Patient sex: F
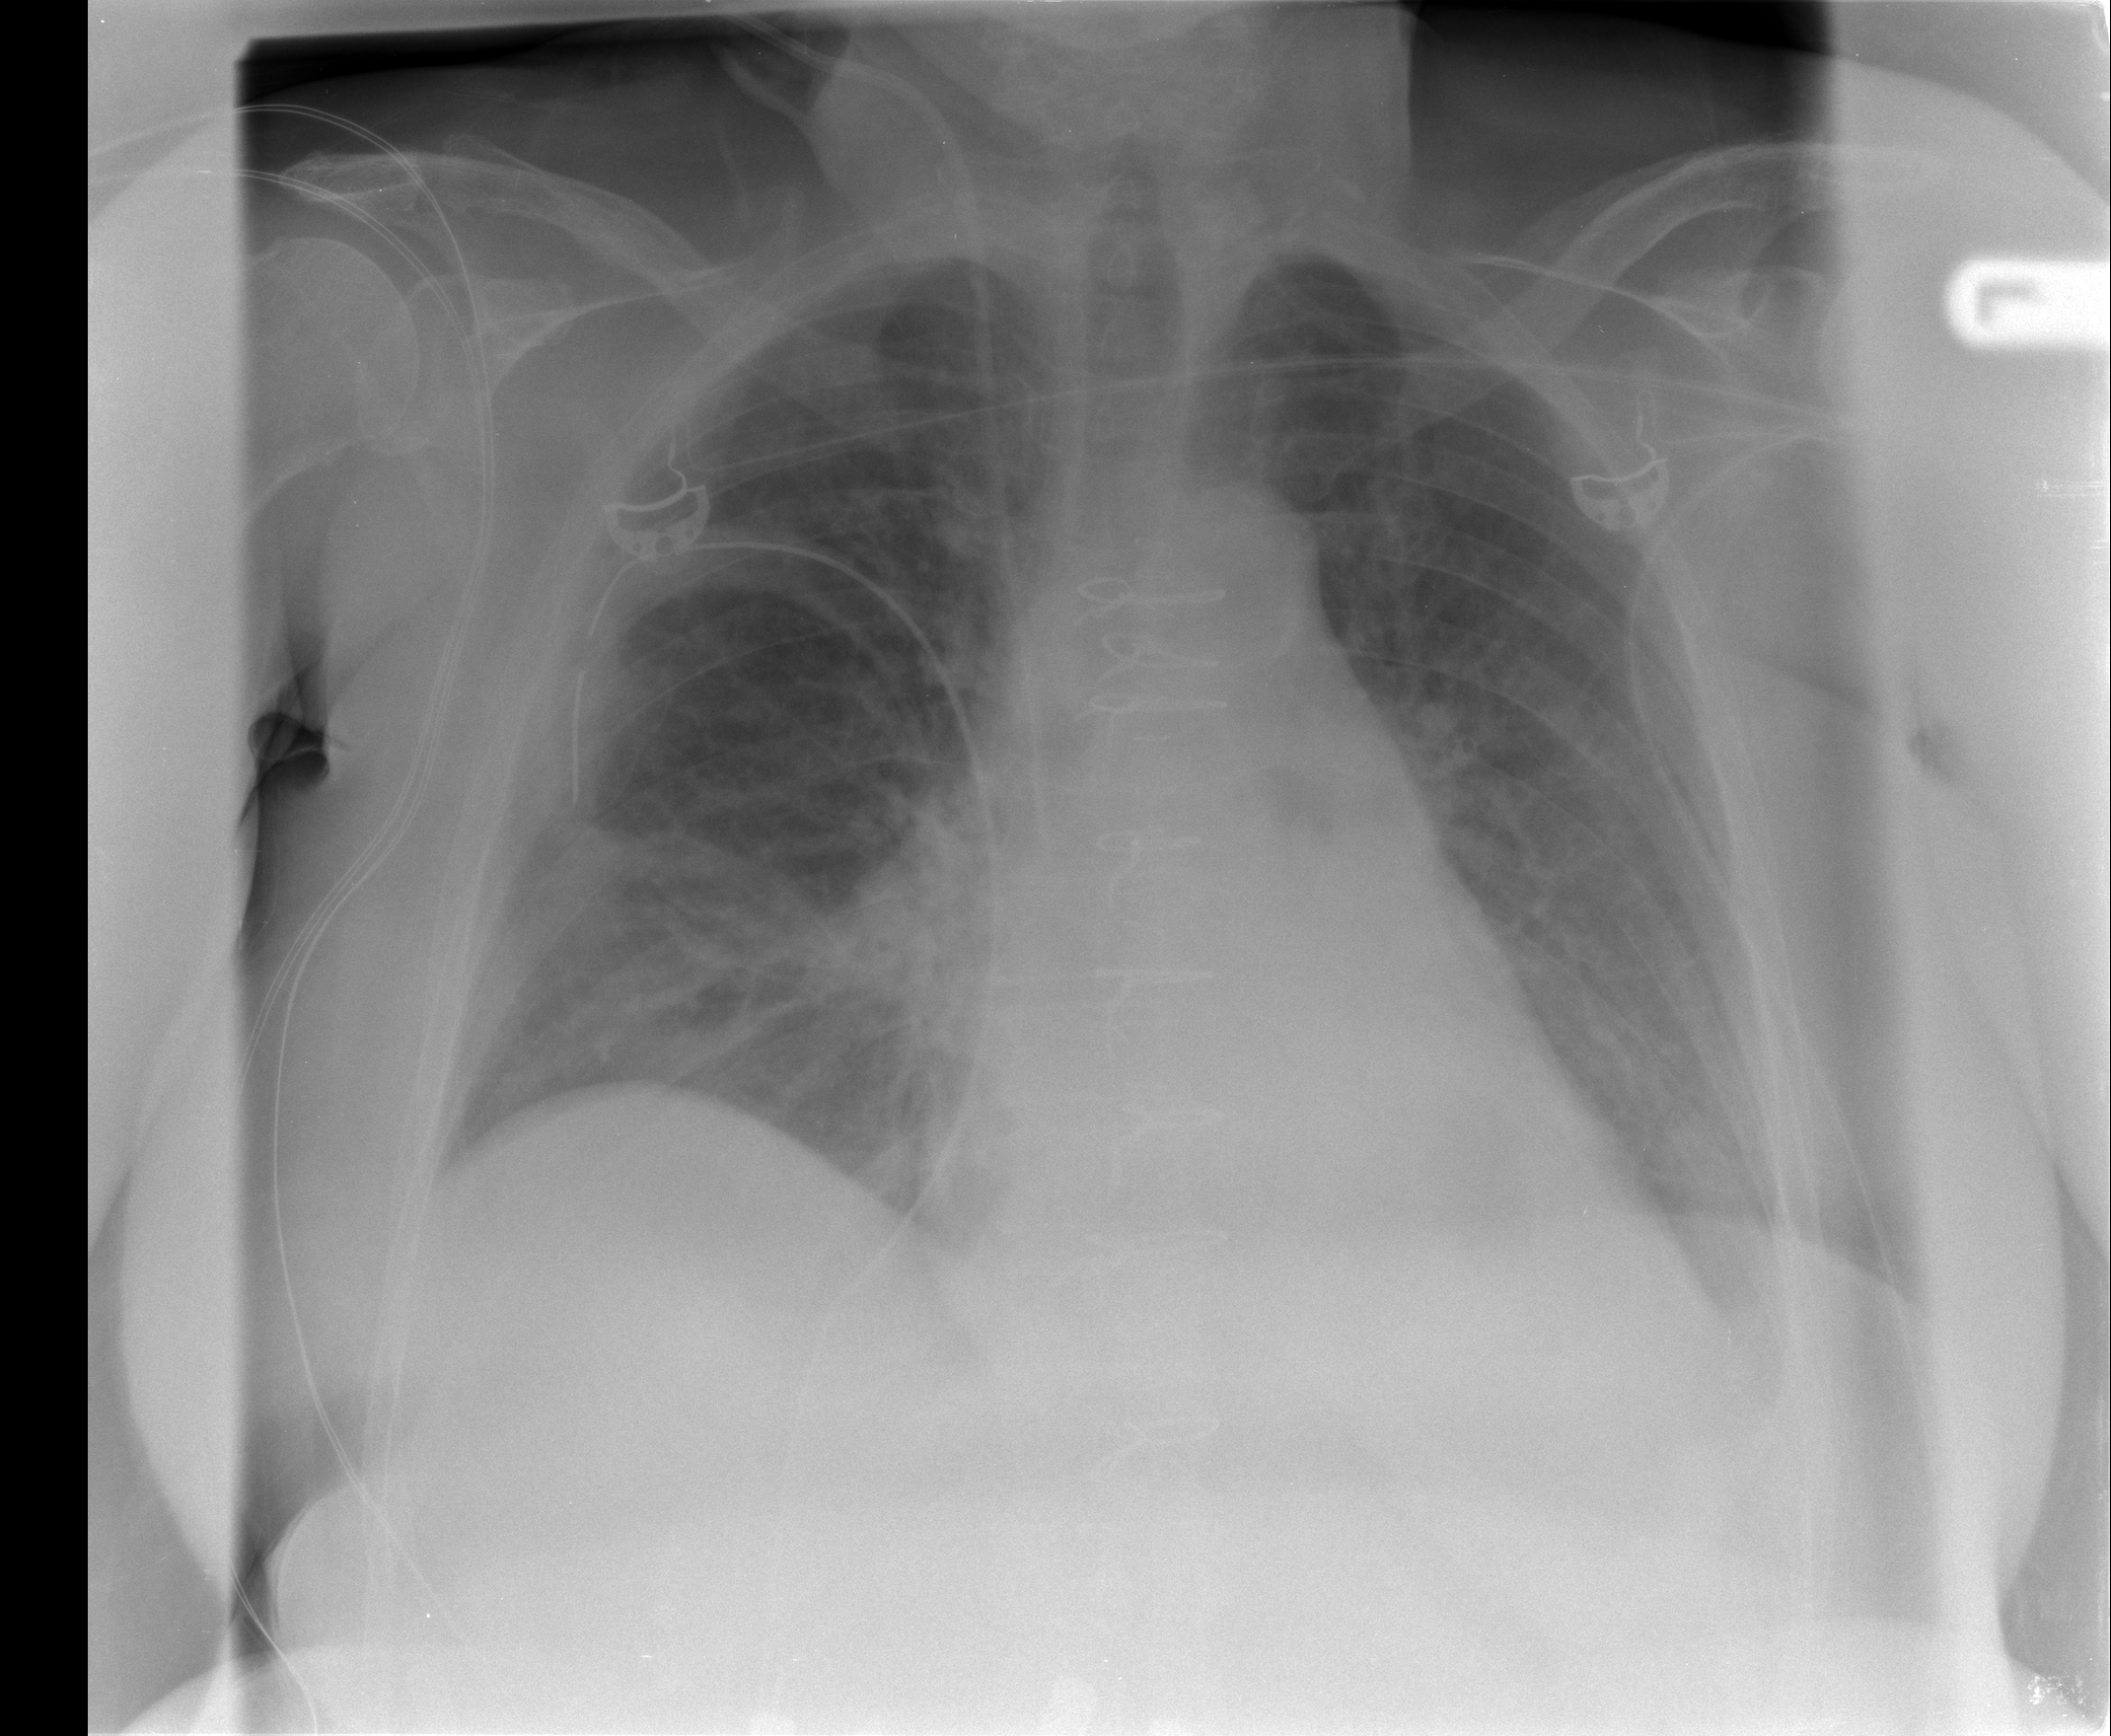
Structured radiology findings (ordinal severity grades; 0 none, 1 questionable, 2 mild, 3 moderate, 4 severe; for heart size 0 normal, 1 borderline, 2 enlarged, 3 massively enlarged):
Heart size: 1
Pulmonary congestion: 2
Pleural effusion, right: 0
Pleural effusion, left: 0
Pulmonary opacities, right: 0
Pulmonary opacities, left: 0
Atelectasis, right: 2
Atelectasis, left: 2